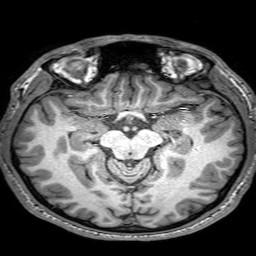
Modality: T1w
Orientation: coronal
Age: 19
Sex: male
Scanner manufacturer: philips
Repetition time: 0.008931 s
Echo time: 0.0046 s